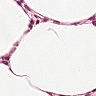
Metastatic tissue present: no